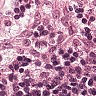
Metastatic tissue present: no